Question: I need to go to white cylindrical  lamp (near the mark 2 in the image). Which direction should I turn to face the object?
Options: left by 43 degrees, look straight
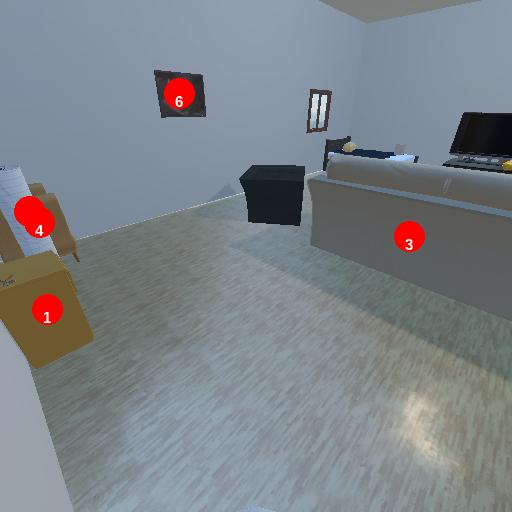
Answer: left by 43 degrees